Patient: sex M, age 47
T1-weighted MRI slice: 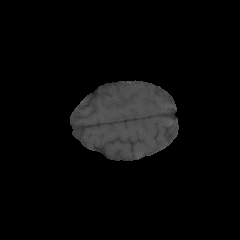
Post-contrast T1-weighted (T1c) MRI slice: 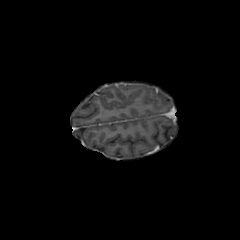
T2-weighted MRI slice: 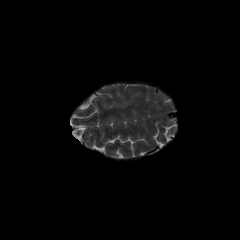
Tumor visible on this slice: no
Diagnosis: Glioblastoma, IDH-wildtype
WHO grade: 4